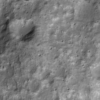
Label: not_dusty